Question: I deployed and manage my MongoDB instances on the server using MongoDB Management Service (MMS) and I have deployed a replica set. I have also made sure that I added a user with the required permissions in the "Authorisation & Users" tab as shown in the image below.

When I log into my server and run the command to check if the user has been added it shows that they have been authenticated because it returns 1.
'''
$ use admin
$ db.auth('mbdb', 'xxxx')
$ 1
'''
I have a node application that connects to mongodb using mongoose and this is the url format that I use to connect:
'''
'url' : 'mongodb://mbdb:xxxx@localhost:27000/dbprod?replicaSet=ProdSet'
'''
The issue that I am having is that when I start the Node application I get this error:
'''
> mobile-bulletin-node@0.0.1 start /var/TeamCity/buildAgent/work/d81f9c89b9a85a90
> node ./bin/www
{ [Error: Cannot find module '../build/Release/bson'] code: 'MODULE_NOT_FOUND' }
js-bson: Failed to load c++ bson extension, using pure JS version
/var/TeamCity/buildAgent/work/d81f9c89b9a85a90/node_modules/mongoose/node_modules/mongodb/lib/mongodb/connection/base.js:246
throw message;
^
MongoError: auth failed
at Object.toError (/var/TeamCity/buildAgent/work/d81f9c89b9a85a90/node_modules/mongoose/node_modules/mongodb/lib/mongodb/utils.js:114:11)
at /var/TeamCity/buildAgent/work/d81f9c89b9a85a90/node_modules/mongoose/node_modules/mongodb/lib/mongodb/db.js:1156:31
at /var/TeamCity/buildAgent/work/d81f9c89b9a85a90/node_modules/mongoose/node_modules/mongodb/lib/mongodb/db.js:1890:9
at Server.Base._callHandler (/var/TeamCity/buildAgent/work/d81f9c89b9a85a90/node_modules/mongoose/node_modules/mongodb/lib/mongodb/connection/base.js:448:41)
at /var/TeamCity/buildAgent/work/d81f9c89b9a85a90/node_modules/mongoose/node_modules/mongodb/lib/mongodb/connection/server.js:481:18
at MongoReply.parseBody (/var/TeamCity/buildAgent/work/d81f9c89b9a85a90/node_modules/mongoose/node_modules/mongodb/lib/mongodb/responses/mongo_reply.js:68:5)
at null.<anonymous> (/var/TeamCity/buildAgent/work/d81f9c89b9a85a90/node_modules/mongoose/node_modules/mongodb/lib/mongodb/connection/server.js:439:20)
at emit (events.js:95:17)
at null.<anonymous> (/var/TeamCity/buildAgent/work/d81f9c89b9a85a90/node_modules/mongoose/node_modules/mongodb/lib/mongodb/connection/connection_pool.js:201:13)
at emit (events.js:98:17)
'''
I have also attached my requested logs from the server that retrieved from MMS. I can see an authentication error but all the changes that I make don't seem to alter this error.
'''
2015-03-11T04:04:00.<PHONE> I NETWORK [initandlisten] connection accepted from 159.8.163.164:42476 #6051 (6 connections now open)
2015-03-11T04:04:00.<PHONE> I ACCESS [conn6051] Successfully authenticated as principal mms-automation on admin
2015-03-11T04:04:00.<PHONE> I NETWORK [conn6049] end connection 159.8.163.164:42462 (5 connections now open)
2015-03-11T04:04:00.<PHONE> I NETWORK [initandlisten] connection accepted from 159.8.163.164:42477 #6052 (6 connections now open)
2015-03-11T04:04:00.<PHONE> I ACCESS [conn6052] Successfully authenticated as principal __system on local
2015-03-11T04:04:03.<PHONE> I ACCESS [conn19] Successfully authenticated as principal mms-monitoring-agent on admin
2015-03-11T04:04:04.<PHONE> I NETWORK [conn6050] end connection 159.8.163.164:42468 (5 connections now open)
2015-03-11T04:04:04.<PHONE> I NETWORK [initandlisten] connection accepted from 159.8.163.164:42486 #6053 (6 connections now open)
2015-03-11T04:04:04.<PHONE> I ACCESS [conn6053] Successfully authenticated as principal __system on local
2015-03-11T04:04:05.<PHONE> I NETWORK [initandlisten] connection accepted from 159.8.163.164:42487 #6054 (7 connections now open)
2015-03-11T04:04:25.<PHONE> I NETWORK [initandlisten] connection accepted from 127.0.0.1:49873 #6055 (8 connections now open)
2015-03-11T04:04:25.<PHONE> I NETWORK [initandlisten] connection accepted from 127.0.0.1:49874 #6056 (9 connections now open)
2015-03-11T04:04:25.<PHONE> I NETWORK [initandlisten] connection accepted from 127.0.0.1:49875 #6057 (10 connections now open)
2015-03-11T04:04:25.<PHONE> I NETWORK [initandlisten] connection accepted from 127.0.0.1:49876 #6058 (11 connections now open)
2015-03-11T04:04:25.<PHONE> I NETWORK [initandlisten] connection accepted from 127.0.0.1:49877 #6059 (12 connections now open)
2015-03-11T04:04:25.<PHONE> I ACCESS [conn6055] authenticate db: dbprod { authenticate: 1, user: "mbdb", nonce: "xxx", key: "xxx" }
2015-03-11T04:04:25.<PHONE> I ACCESS [conn6056] authenticate db: dbprod { authenticate: 1, user: "mbdb", nonce: "xxx", key: "xxx" }
2015-03-11T04:04:25.<PHONE> I ACCESS [conn6055] Failed to authenticate mbdb@dbprod with mechanism MONGODB-CR: AuthenticationFailed MONGODB-CR credentials missing in the user document
2015-03-11T04:04:25.<PHONE> I ACCESS [conn6057] authenticate db: dbprod { authenticate: 1, user: "mbdb", nonce: "xxx", key: "xxx" }
2015-03-11T04:04:25.<PHONE> I ACCESS [conn6058] authenticate db: dbprod { authenticate: 1, user: "mbdb", nonce: "xxx", key: "xxx" }
2015-03-11T04:04:25.<PHONE> I ACCESS [conn6056] Failed to authenticate mbdb@dbprod with mechanism MONGODB-CR: AuthenticationFailed MONGODB-CR credentials missing in the user document
2015-03-11T04:04:25.<PHONE> I ACCESS [conn6059] authenticate db: dbprod { authenticate: 1, user: "mbdb", nonce: "xxx", key: "xxx" }
2015-03-11T04:04:25.<PHONE> I ACCESS [conn6057] Failed to authenticate mbdb@dbprod with mechanism MONGODB-CR: AuthenticationFailed MONGODB-CR credentials missing in the user document
2015-03-11T04:04:25.<PHONE> I ACCESS [conn6058] Failed to authenticate mbdb@dbprod with mechanism MONGODB-CR: AuthenticationFailed MONGODB-CR credentials missing in the user document
2015-03-11T04:04:25.<PHONE> I ACCESS [conn6059] Failed to authenticate mbdb@dbprod with mechanism MONGODB-CR: AuthenticationFailed MONGODB-CR credentials missing in the user document
2015-03-11T04:04:25.<PHONE> I NETWORK [conn6059] end connection 127.0.0.1:49877 (11 connections now open)
2015-03-11T04:04:25.<PHONE> I NETWORK [conn6058] end connection 127.0.0.1:49876 (11 connections now open)
2015-03-11T04:04:25.<PHONE> I NETWORK [conn6056] end connection 127.0.0.1:49874 (11 connections now open)
2015-03-11T04:04:25.<PHONE> I NETWORK [conn6057] end connection 127.0.0.1:49875 (11 connections now open)
2015-03-11T04:04:25.<PHONE> I NETWORK [conn6055] end connection 127.0.0.1:49873 (7 connections now open)
2015-03-11T04:04:30.<PHONE> I NETWORK [conn6052] end connection 159.8.163.164:42477 (6 connections now open)
2015-03-11T04:04:30.<PHONE> I NETWORK [initandlisten] connection accepted from 159.8.163.164:42495 #6060 (7 connections now open)
2015-03-11T04:04:30.<PHONE> I ACCESS [conn6060] Successfully authenticated as principal __system on local
2015-03-11T04:04:34.<PHONE> I NETWORK [conn6053] end connection 159.8.163.164:42486 (6 connections now open)
2015-03-11T04:04:34.<PHONE> I NETWORK [initandlisten] connection accepted from 159.8.163.164:42501 #6061 (7 connections now open)
2015-03-11T04:04:34.<PHONE> I ACCESS [conn6061] Successfully authenticated as principal __system on local
2015-03-11T04:04:54.<PHONE> I ACCESS [conn19] Successfully authenticated as principal mms-monitoring-agent on admin
2015-03-11T04:04:54.<PHONE> I QUERY [conn19] assertion 13 not authorized for query on local.oplog.rs ns:local.oplog.rs query:{ $query: {}, $orderby: { $natural: 1 } }
2015-03-11T04:04:54.<PHONE> I QUERY [conn19] ntoskip:0 ntoreturn:-1
2015-03-11T04:04:54.<PHONE> I QUERY [conn19] assertion 13 not authorized for query on local.oplog.rs ns:local.oplog.rs query:{ $query: {}, $orderby: { $natural: -1 } }
2015-03-11T04:04:54.<PHONE> I QUERY [conn19] ntoskip:0 ntoreturn:-1
2015-03-11T04:05:00.<PHONE> I NETWORK [conn6060] end connection 159.8.163.164:42495 (6 connections now open)
2015-03-11T04:05:00.<PHONE> I NETWORK [initandlisten] connection accepted from 159.8.163.164:42512 #6062 (7 connections now open)
2015-03-11T04:05:00.<PHONE> I ACCESS [conn6062] Successfully authenticated as principal __system on local
2015-03-11T04:05:04.<PHONE> I NETWORK [conn6061] end connection 159.8.163.164:42501 (6 connections now open)
2015-03-11T04:05:04.<PHONE> I NETWORK [initandlisten] connection accepted from 159.8.163.164:42517 #6063 (7 connections now open)
2015-03-11T04:05:04.<PHONE> I ACCESS [conn6063] Successfully authenticated as principal __system on local
'''
I have deployed and connected to a mongodb database with an instance that I was managing myself without mms so I have a feeling that I am missing or have left out to allow me to connect to a mongodb instance managed by mms.
My automation agent, backup agent and monitoring agent are healthy too.
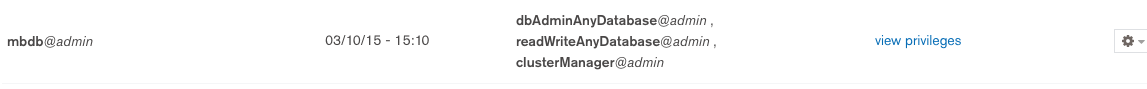
Answer: Ok, so I finally got this working after almost pulling my hair out. The first thing I did was made sure that all my node modules were up to date by running
'''
$ npm update
$ npm install
'''
Once that was complete I modified my connection url to include the urls to my other mongo instances in the replica set. I did this because according to the mongodb documentation one needs to specify the other nodes in order to connect to a replica set or else a standalone instance will be created.
To complete my uri string I added the actual authentication database where my user credentials are stored. So in the end my connection uri looked like this:
'''
'url' : 'mongodb://mbdb:xxxx@localhost:27000,localhost:27001,localhost:27002/dbprod?replicaSet=ProdSet&authSource=admin'
'''